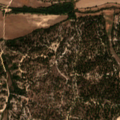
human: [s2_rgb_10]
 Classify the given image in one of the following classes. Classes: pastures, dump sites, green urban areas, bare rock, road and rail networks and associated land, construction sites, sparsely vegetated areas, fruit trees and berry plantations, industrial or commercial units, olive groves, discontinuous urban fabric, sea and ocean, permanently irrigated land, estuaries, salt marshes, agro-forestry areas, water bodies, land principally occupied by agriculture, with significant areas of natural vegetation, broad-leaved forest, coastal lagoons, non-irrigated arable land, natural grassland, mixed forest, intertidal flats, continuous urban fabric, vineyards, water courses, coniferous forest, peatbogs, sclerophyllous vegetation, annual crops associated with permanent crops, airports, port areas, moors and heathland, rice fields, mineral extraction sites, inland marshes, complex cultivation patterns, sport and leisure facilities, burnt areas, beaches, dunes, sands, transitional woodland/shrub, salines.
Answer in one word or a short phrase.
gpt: permanently irrigated land, pastures, broad-leaved forest, mixed forest